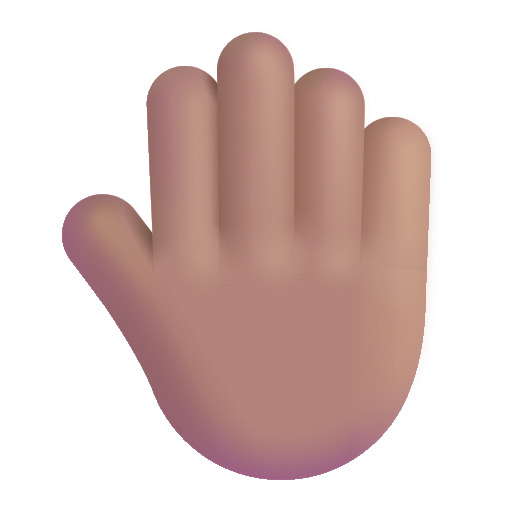
raised back of hand color